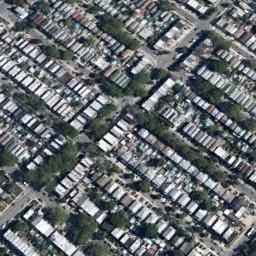
Label: residential